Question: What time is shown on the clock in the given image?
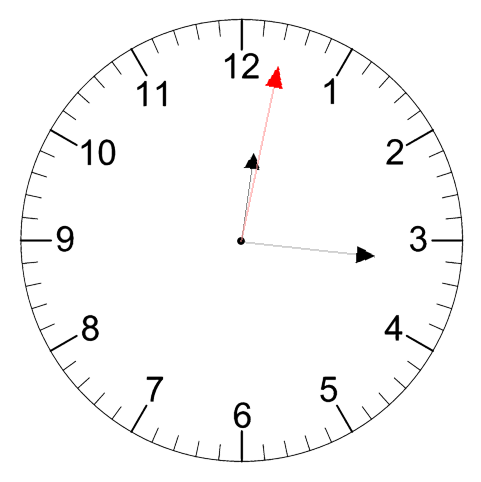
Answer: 12:16:02